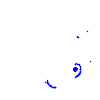
Particle: electron